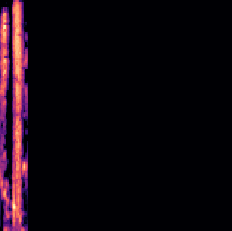
Sound class: Person sneeze